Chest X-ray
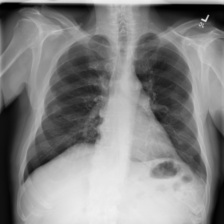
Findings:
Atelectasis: negative
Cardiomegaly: negative
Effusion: negative
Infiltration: negative
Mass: negative
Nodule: negative
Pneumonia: negative
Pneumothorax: negative
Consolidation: negative
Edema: negative
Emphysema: negative
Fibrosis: negative
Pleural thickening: negative
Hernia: negative